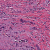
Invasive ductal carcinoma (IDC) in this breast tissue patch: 0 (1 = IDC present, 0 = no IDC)